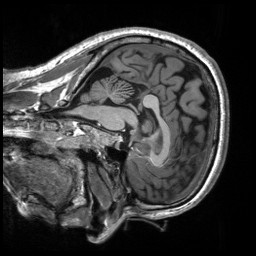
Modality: T1w
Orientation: sagittal
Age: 51
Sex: female
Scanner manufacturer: siemens
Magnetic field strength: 3 T
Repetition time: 2.53 s
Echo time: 0.00219 s